Field crop: maize
Growth stage: 1
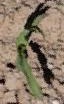
Species: maize